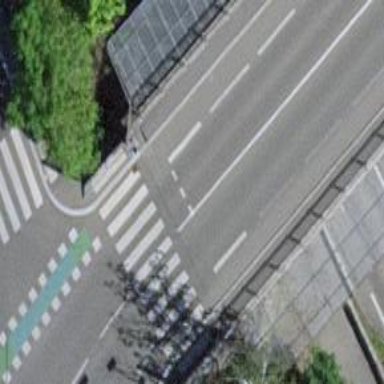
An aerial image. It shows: Unmarked pedestrian crossing with zebra markings.